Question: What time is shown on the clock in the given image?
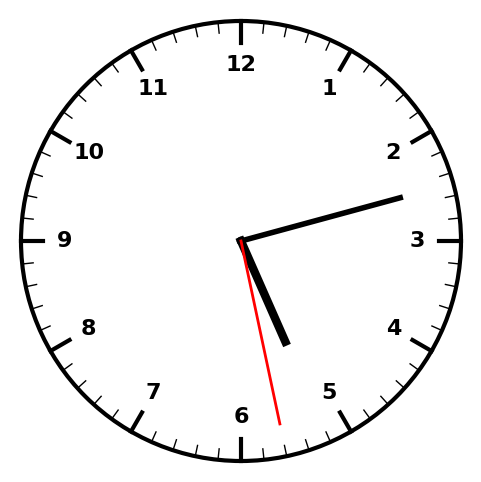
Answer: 05:12:28